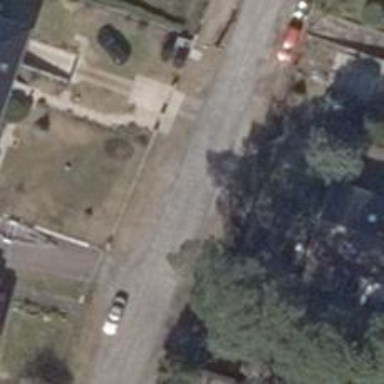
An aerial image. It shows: Residential road with asphalt surface.